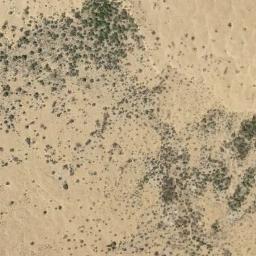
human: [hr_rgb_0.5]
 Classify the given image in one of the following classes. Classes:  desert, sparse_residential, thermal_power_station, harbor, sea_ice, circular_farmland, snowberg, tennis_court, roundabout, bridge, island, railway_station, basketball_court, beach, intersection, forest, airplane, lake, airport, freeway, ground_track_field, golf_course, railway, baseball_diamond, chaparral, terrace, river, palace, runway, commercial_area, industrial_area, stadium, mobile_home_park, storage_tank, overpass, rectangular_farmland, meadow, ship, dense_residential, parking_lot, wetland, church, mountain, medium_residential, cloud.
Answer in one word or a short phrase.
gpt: chaparral